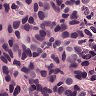
Metastatic tissue present: yes